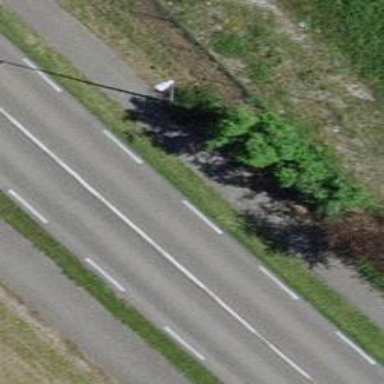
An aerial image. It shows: Asphalt cycleway.